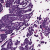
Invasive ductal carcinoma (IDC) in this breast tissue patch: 1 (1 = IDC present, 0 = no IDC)